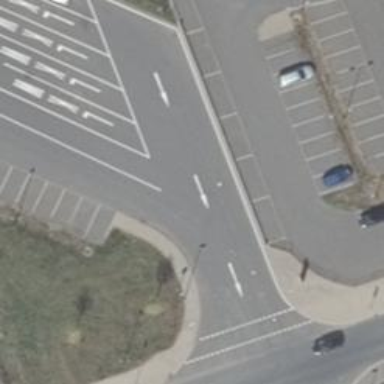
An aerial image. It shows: Asphalt parking aisle along service road.